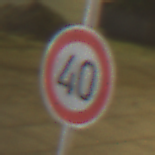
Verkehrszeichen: Geschwindigkeit40
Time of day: Night
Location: Outdoor (Urban)
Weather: Clear
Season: NotSpecified
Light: Artificial